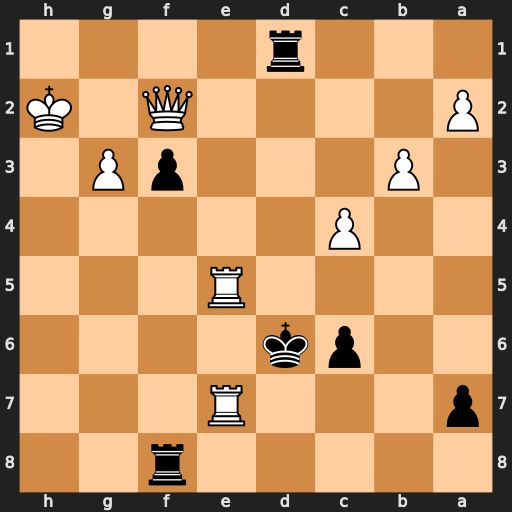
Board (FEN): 5r2/p3R3/2pk4/4R3/2P5/1P3pP1/P4Q1K/3r4
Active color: b
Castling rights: -
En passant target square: -
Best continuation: Rh8+ Rh7 Rxh7+ Rh5 Rxh5#